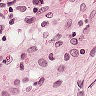
Metastatic tissue present: no